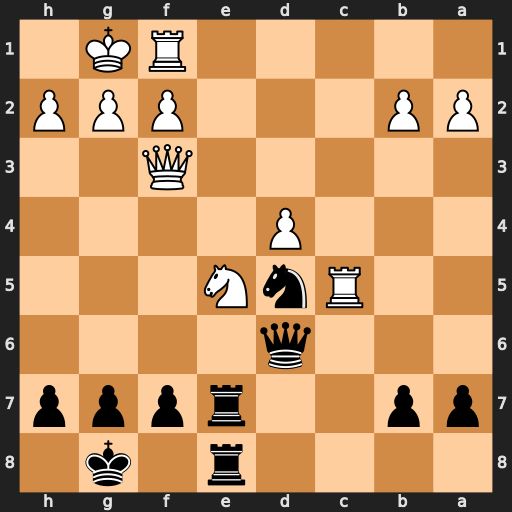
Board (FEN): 4r1k1/pp2rppp/3q4/2RnN3/3P4/5Q2/PP3PPP/5RK1
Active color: b
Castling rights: -
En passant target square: -
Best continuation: Rxe5 dxe5 Qxc5